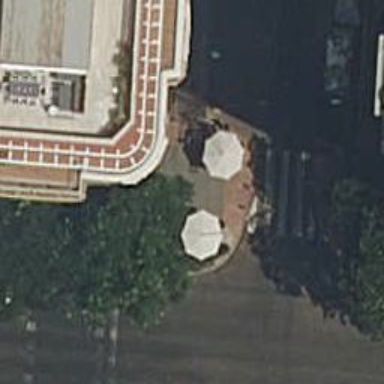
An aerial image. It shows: Restaurant.